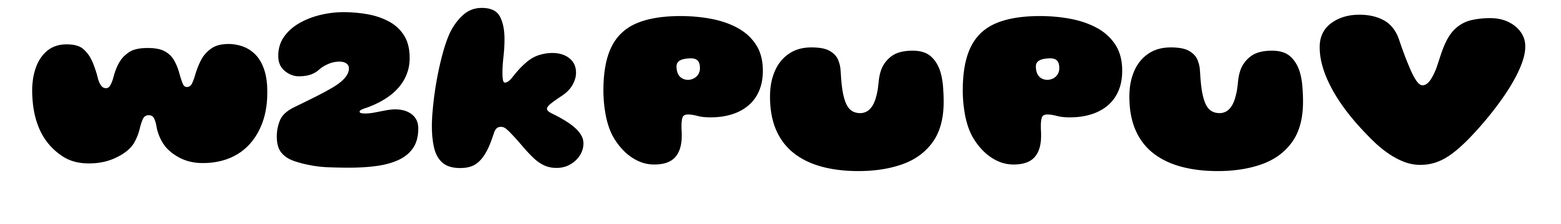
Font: Gluten_Black